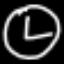
Label: clock